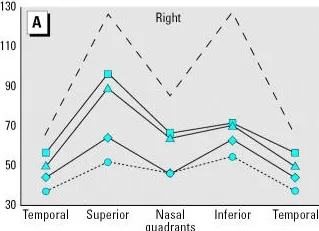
RNFL thickness in each quadrant of the eye, as measured by optical coherence tomography. (A) Right eye.
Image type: pathology (masson_trichrome)